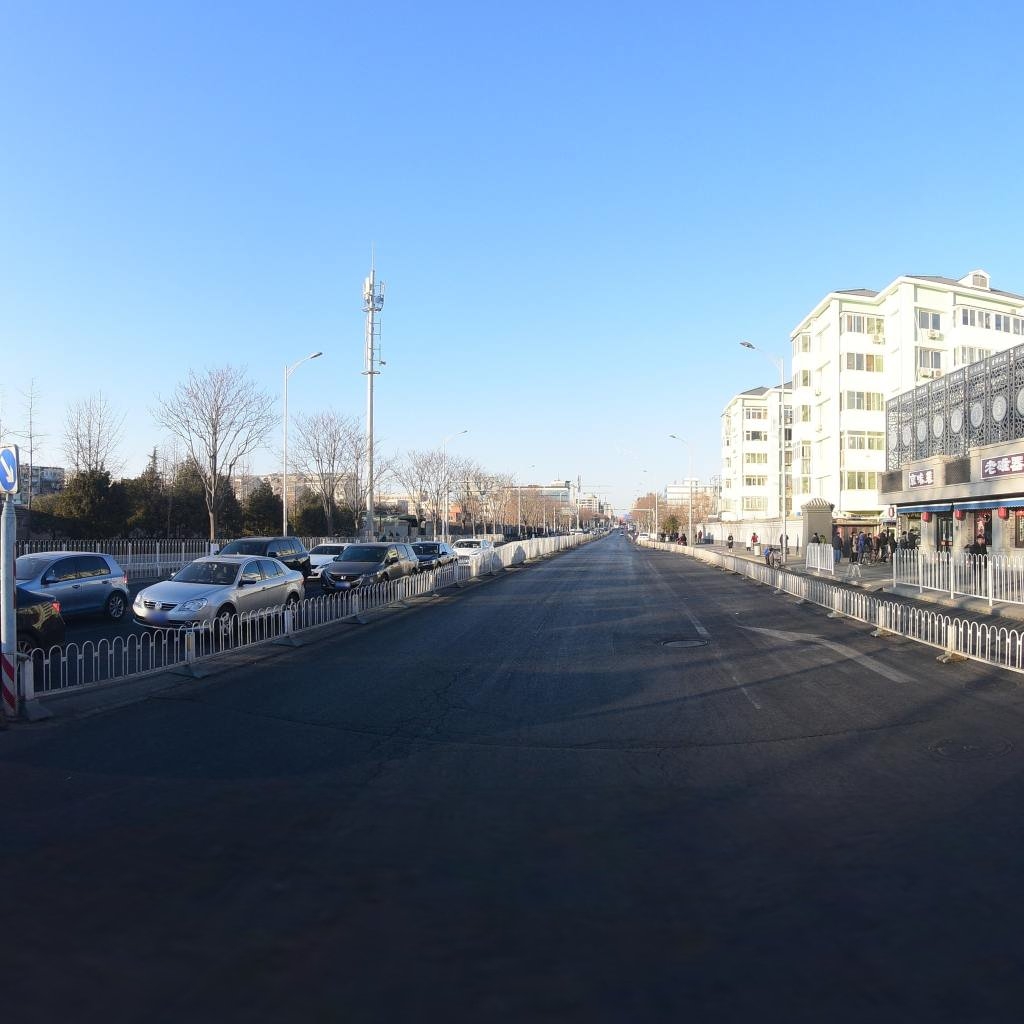
Region: Dongcheng
Road damage annotations: manhole cover, manhole cover, alligator crack, transverse crack